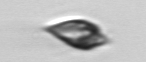
Label: Oxytoxum